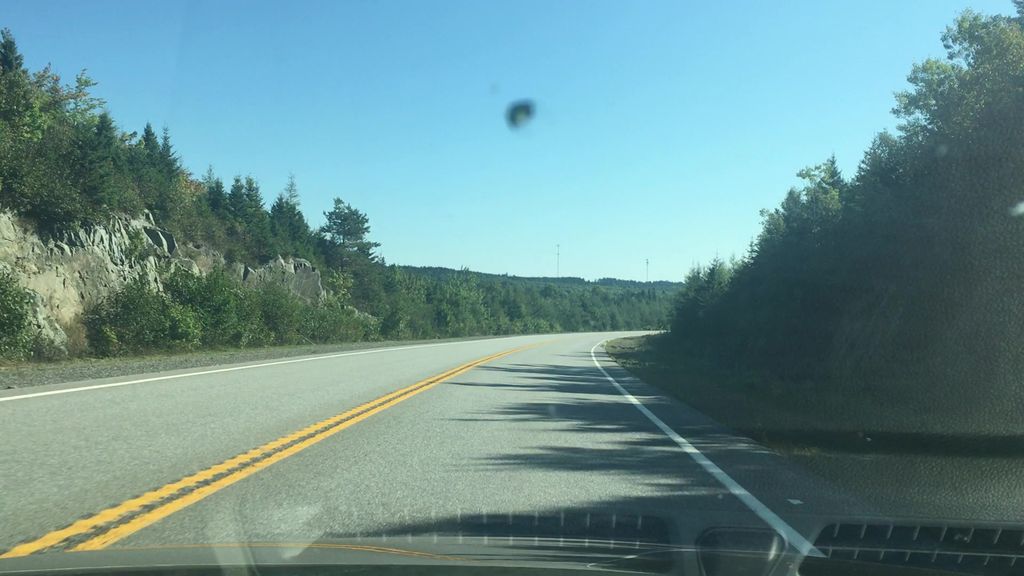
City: halifax